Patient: sex M, age 71
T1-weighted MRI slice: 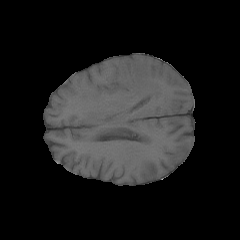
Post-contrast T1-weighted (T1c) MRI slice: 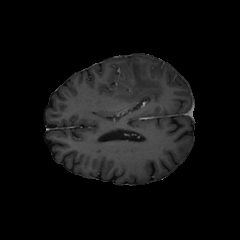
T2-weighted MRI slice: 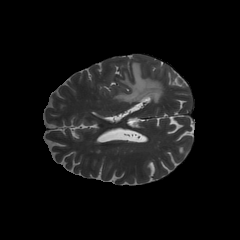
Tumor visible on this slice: yes
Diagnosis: Glioblastoma, IDH-wildtype
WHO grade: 4